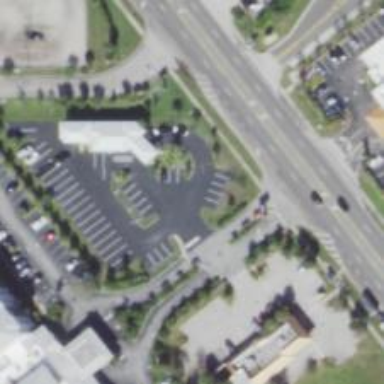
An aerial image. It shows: Car rental service.